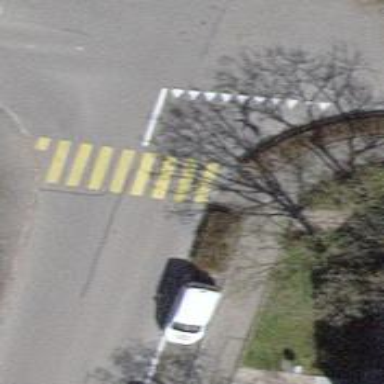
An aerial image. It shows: Marked crossing on footway.